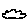
Label: cloud